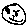
Label: smiley face